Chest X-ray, AP view. Patient: 66 years old, sex M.
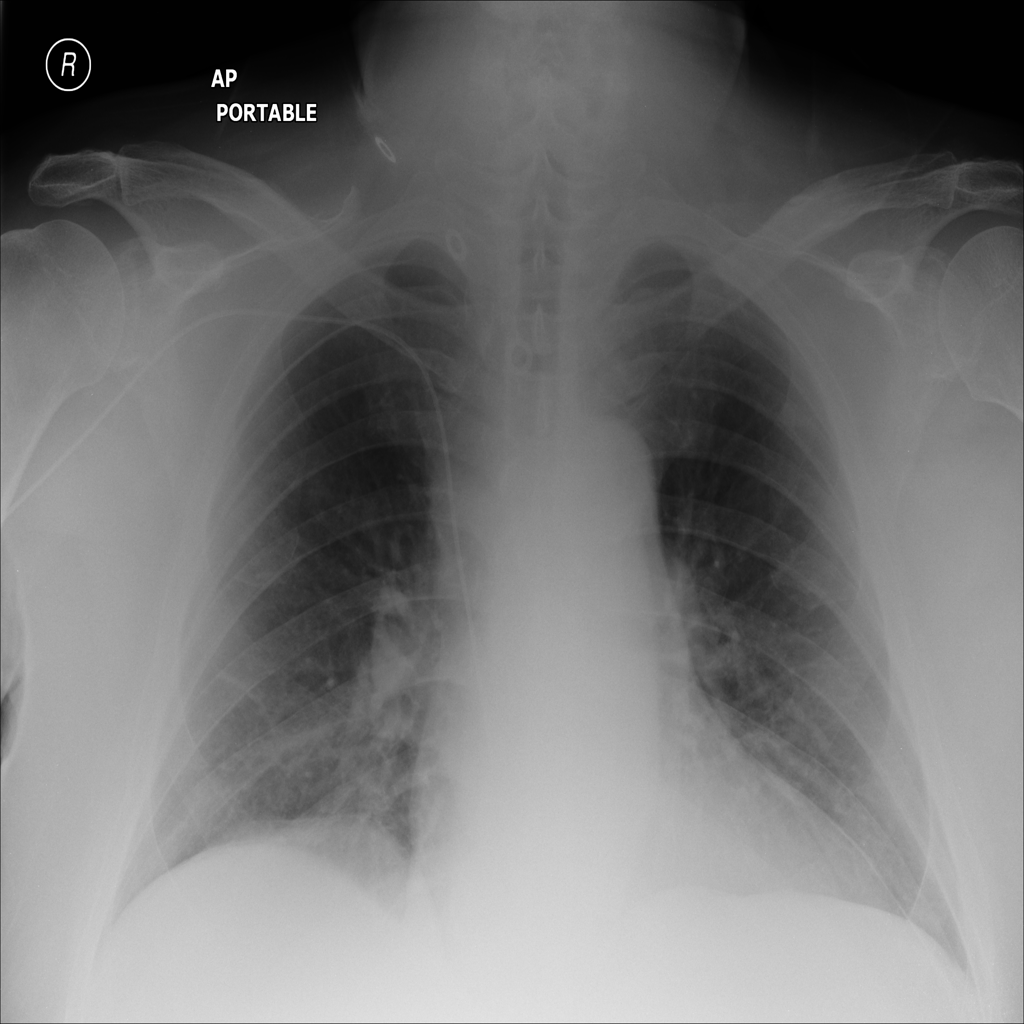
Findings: No Finding